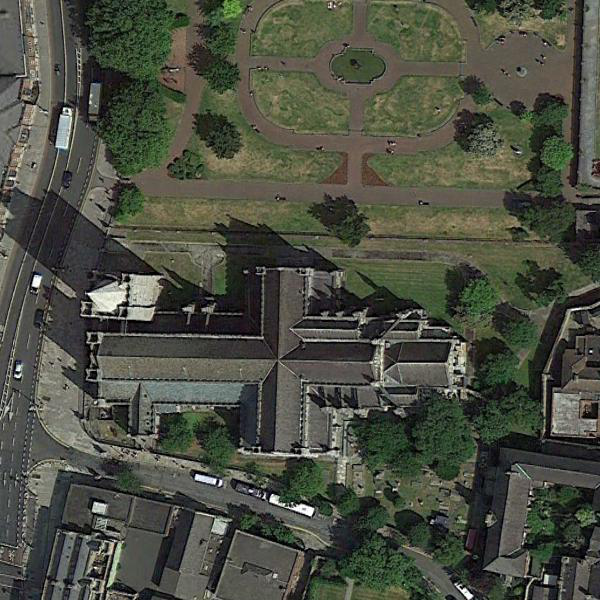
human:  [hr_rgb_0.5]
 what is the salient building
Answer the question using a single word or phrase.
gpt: church